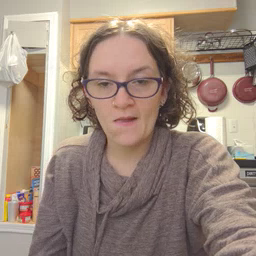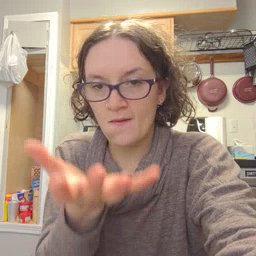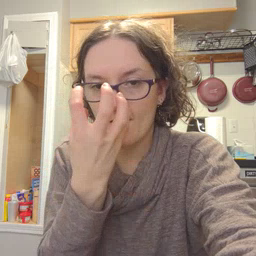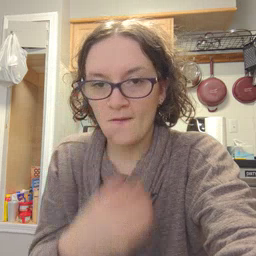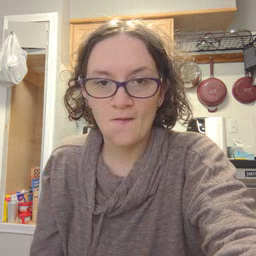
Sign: mad